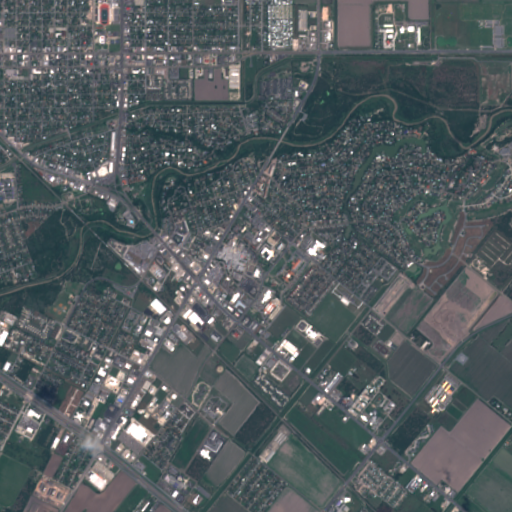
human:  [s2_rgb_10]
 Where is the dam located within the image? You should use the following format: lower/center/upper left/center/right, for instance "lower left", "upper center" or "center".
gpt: The dam is located in the center right of the image.
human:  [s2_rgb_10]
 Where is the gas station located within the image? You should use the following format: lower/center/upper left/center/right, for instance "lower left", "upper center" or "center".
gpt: The gas station is located in the left of the image.
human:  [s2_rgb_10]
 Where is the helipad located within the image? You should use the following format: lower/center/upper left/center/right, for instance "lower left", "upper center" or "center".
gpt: The helipad is located in the lower center of the image.
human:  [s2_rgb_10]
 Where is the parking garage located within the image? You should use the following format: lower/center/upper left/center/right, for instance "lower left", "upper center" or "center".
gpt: The parking garage is located in the center of the image.
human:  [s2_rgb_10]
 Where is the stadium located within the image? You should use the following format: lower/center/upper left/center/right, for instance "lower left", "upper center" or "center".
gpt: The stadium is located in the upper left of the image.
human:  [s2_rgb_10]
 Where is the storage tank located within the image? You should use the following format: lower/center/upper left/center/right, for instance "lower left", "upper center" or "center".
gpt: The storage tank is located in the center of the image.
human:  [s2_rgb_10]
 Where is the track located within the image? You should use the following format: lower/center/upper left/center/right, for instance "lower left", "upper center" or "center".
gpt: The track is located in the upper left of the image.
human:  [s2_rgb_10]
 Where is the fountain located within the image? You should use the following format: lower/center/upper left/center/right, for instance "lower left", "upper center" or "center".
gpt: The fountain is located in the upper left of the image.
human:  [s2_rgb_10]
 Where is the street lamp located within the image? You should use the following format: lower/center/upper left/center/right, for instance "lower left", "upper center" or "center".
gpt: The street lamp is located in the center of the image.
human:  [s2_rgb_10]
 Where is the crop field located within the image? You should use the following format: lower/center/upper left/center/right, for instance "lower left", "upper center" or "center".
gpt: There is no crop field in the image.